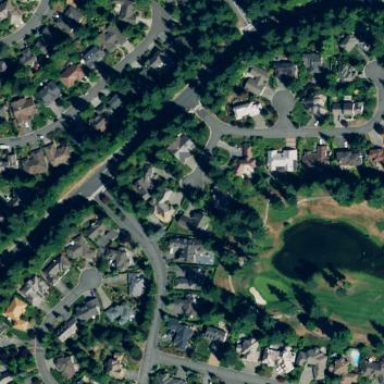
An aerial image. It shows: Residential area within neighborhood.